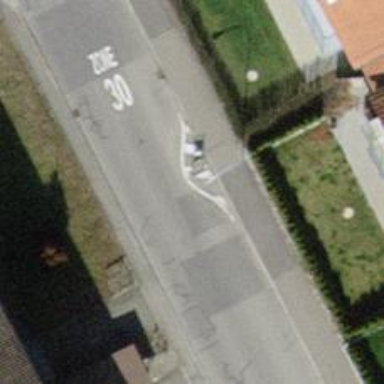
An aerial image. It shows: Residential road with asphalt surface. Sidewalk is present on the left side.